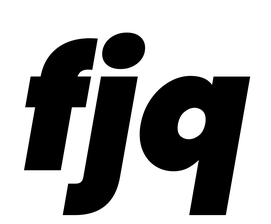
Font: Poppins-BlackItalic